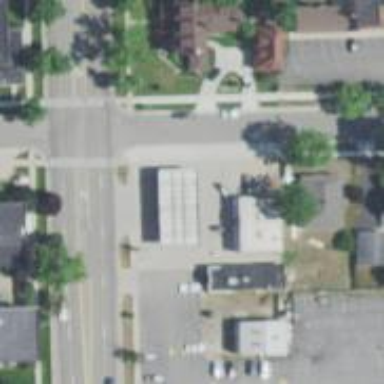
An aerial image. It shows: Convenience shop.